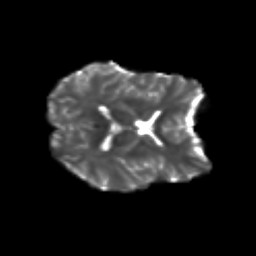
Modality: T2w
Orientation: axial
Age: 19
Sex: female
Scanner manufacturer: siemens
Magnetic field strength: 3 T
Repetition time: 3.5 s
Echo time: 0.104 s